Question: I get this problem in the console every time I launch the sdk,
'... Framework Resource Parser] Collect preferences failed, class java/lang/AutoCloseable not found in /Applications/adt-bundle-mac-x86_64-20130917/sdk/platforms/android-19/android.jar'
In other to resolve this I found this solution: <URL>. However when I attempted the solution found here:
'''
I had the same problem, but I already resolved it now. Try the following steps
1 go Help | Install New Sofware...
2 select "Android Developer Tools Update Site - http://dl- ssl.google.com/android/eclipse/".
3 press "Select All"
4 press "Finish"
Done
'''
I get the following 'Problem Occurred':

I tried using https instead of http but I still get the problem. Can someone tell me whats wrong and how to resolve it please? It doesn't seem to cause any problems when running the application.
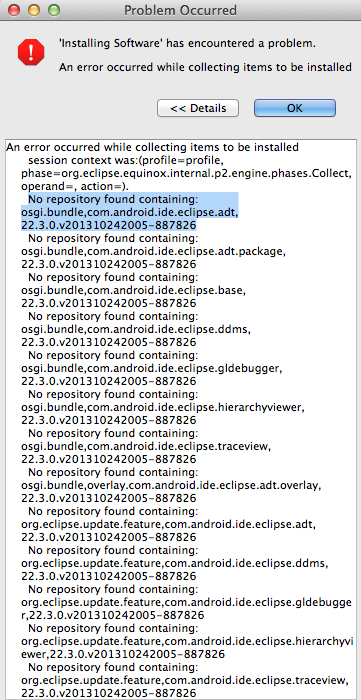
Answer: <URL>
Here is the link to adt plugin
Scroll down till you see a downloadable zip file of adt.
Download it
Unpack it
And copy paste the files n folders of that zip file in to the eclipse folder
If prompted for overwrite, select yes..
You will be good to go..